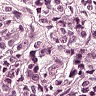
Metastatic tissue present: yes